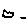
Label: cloud